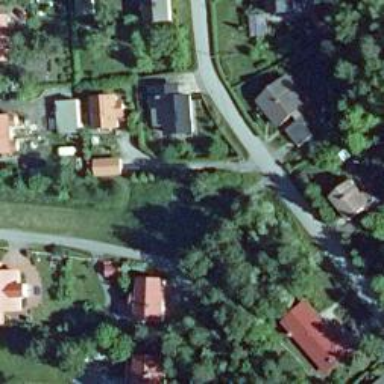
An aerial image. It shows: Peaceful suburb.